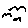
Label: bird